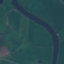
Land use / land cover: River